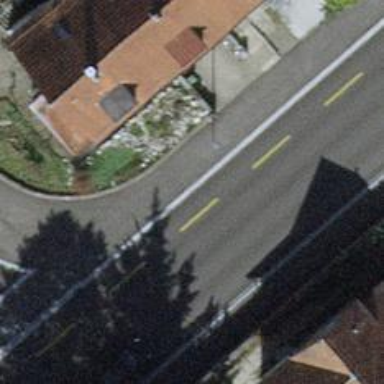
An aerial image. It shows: House with tile roof.